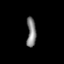
Tissue: lung
Cell type: Others
Senescence score: 0.213
Nuclear area (px): 269
Mean DAPI intensity: 130.015